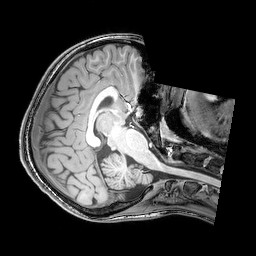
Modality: T1w
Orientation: axial